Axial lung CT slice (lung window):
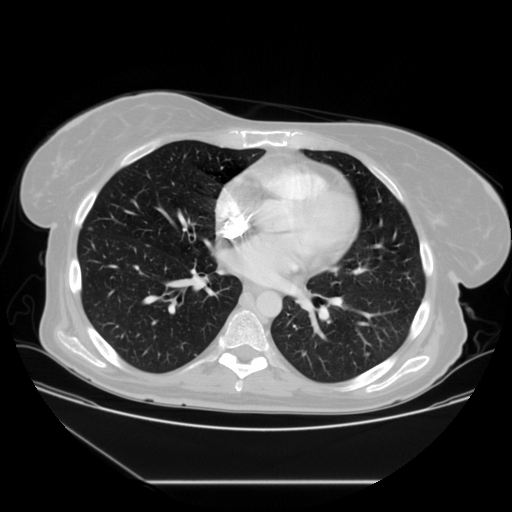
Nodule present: yes
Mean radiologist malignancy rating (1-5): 2